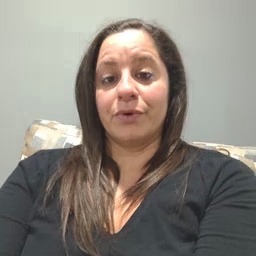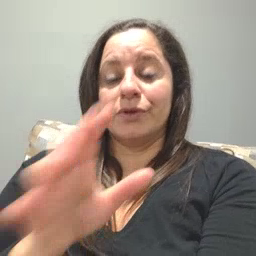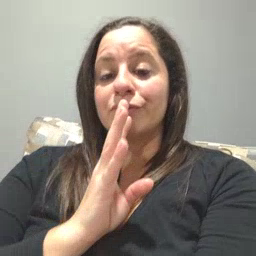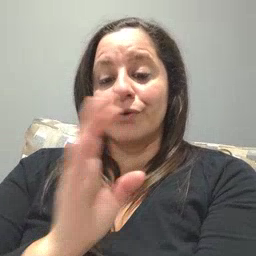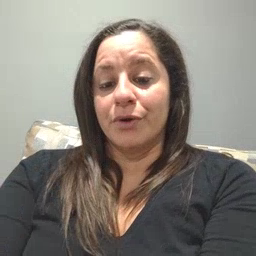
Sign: talk